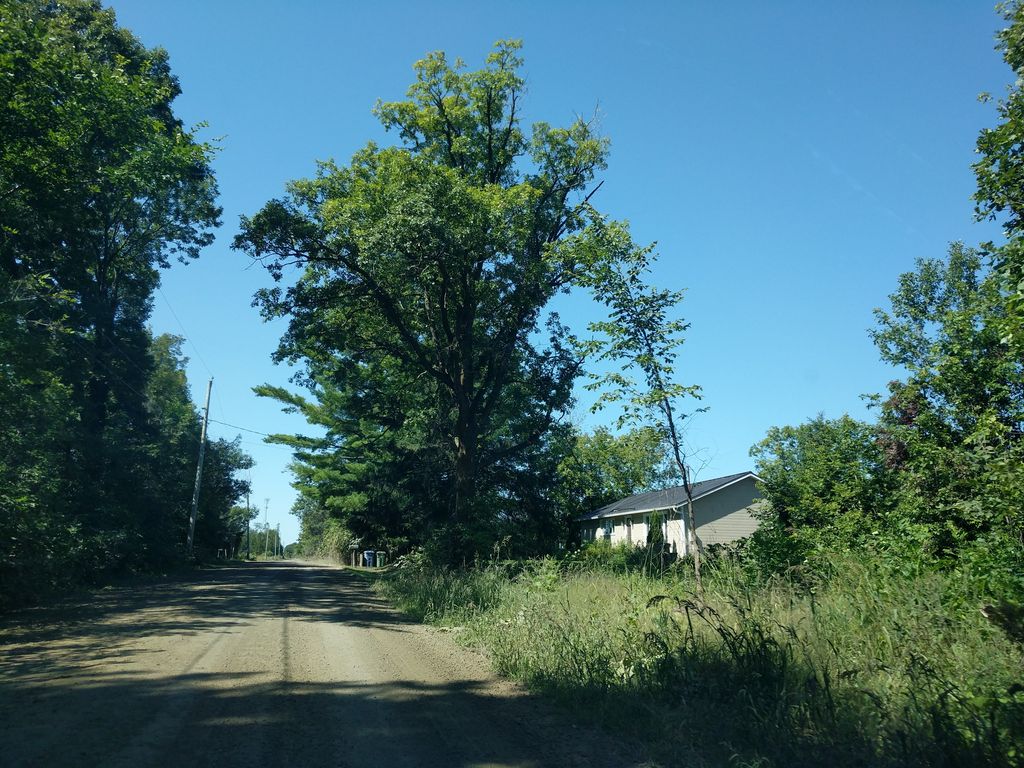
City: ottawa-gatineau